Interaction volume radius: 5 \u00c5
Interaction volume height: 10 \u00c5
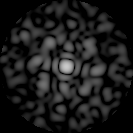
Disorder parameter: 0.7926